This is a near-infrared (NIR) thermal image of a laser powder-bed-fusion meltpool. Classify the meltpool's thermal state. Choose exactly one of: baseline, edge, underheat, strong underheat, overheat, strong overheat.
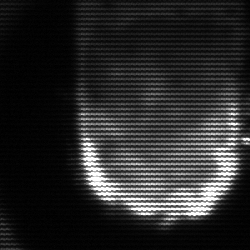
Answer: baseline